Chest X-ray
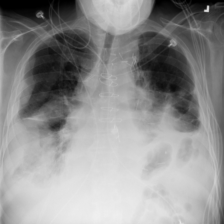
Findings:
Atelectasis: negative
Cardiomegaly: negative
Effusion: negative
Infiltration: negative
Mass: positive
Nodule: negative
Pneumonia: negative
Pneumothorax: negative
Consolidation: negative
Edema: negative
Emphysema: negative
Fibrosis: negative
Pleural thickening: positive
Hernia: negative